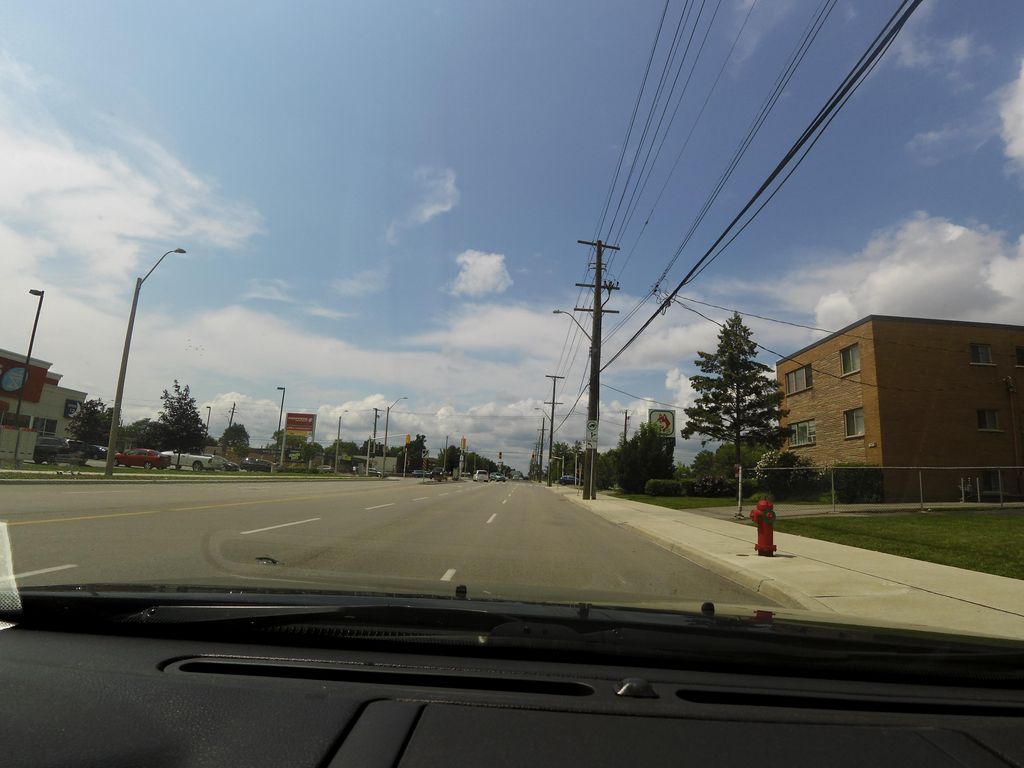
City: hamilton